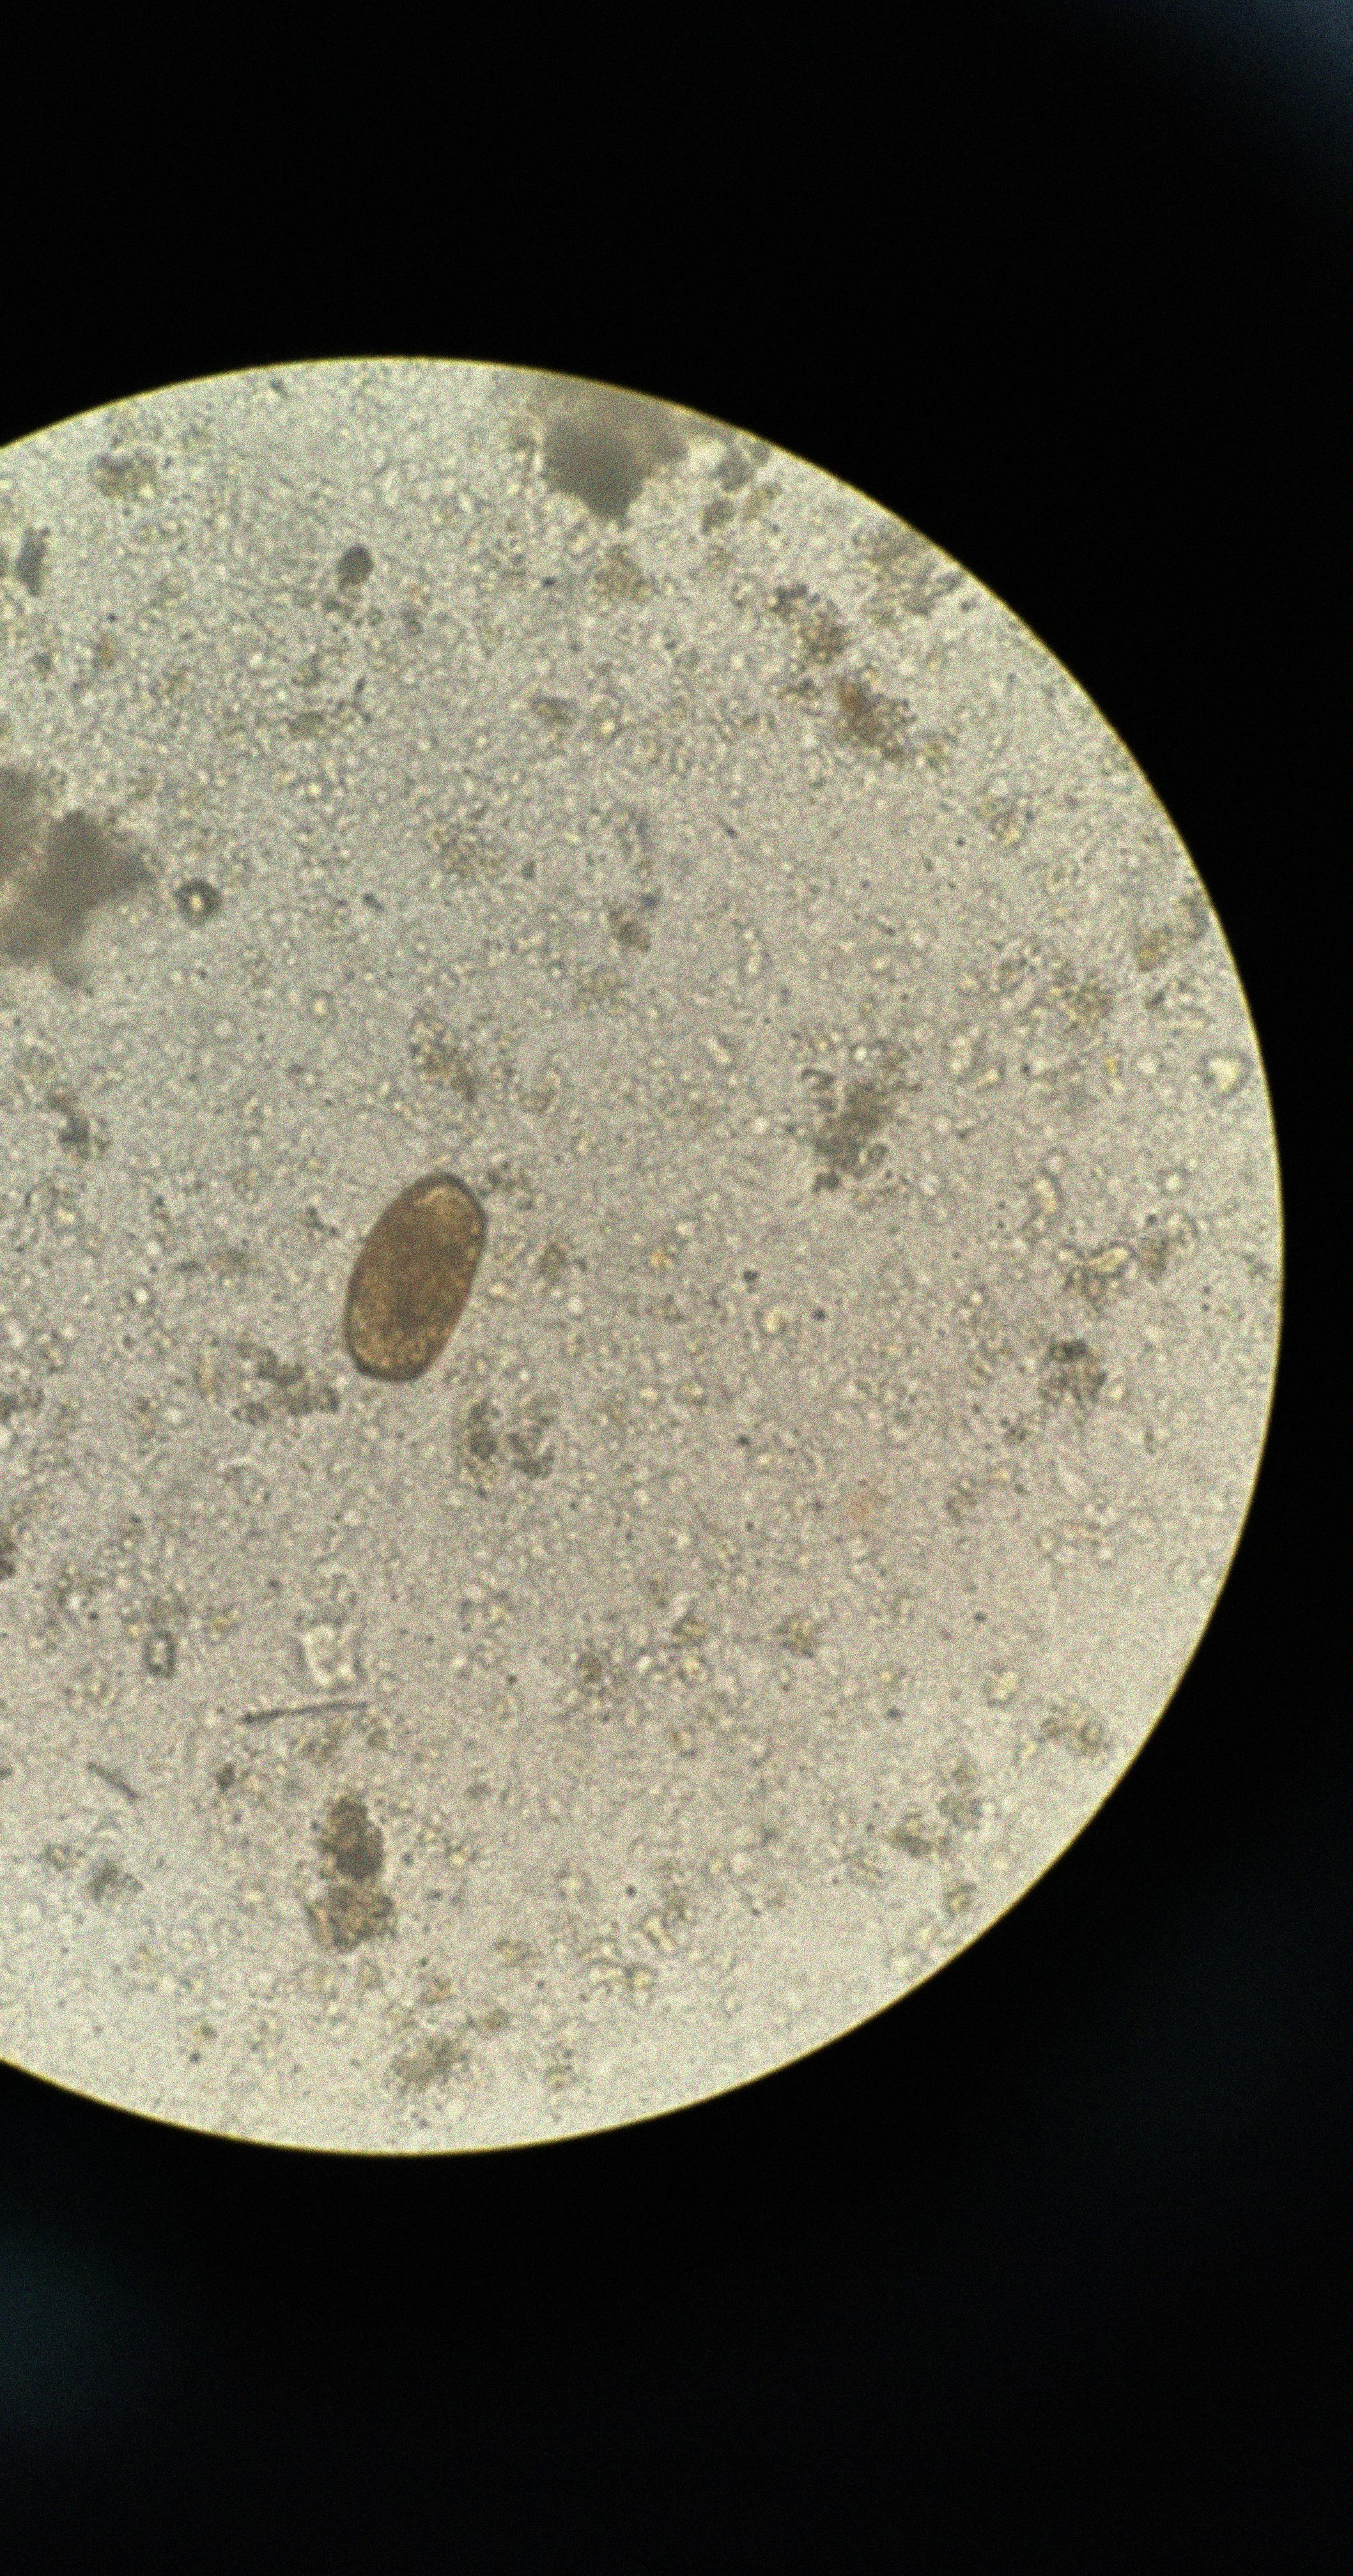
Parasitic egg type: Paragonimus spp